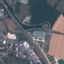
Land use / land cover: Highway